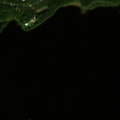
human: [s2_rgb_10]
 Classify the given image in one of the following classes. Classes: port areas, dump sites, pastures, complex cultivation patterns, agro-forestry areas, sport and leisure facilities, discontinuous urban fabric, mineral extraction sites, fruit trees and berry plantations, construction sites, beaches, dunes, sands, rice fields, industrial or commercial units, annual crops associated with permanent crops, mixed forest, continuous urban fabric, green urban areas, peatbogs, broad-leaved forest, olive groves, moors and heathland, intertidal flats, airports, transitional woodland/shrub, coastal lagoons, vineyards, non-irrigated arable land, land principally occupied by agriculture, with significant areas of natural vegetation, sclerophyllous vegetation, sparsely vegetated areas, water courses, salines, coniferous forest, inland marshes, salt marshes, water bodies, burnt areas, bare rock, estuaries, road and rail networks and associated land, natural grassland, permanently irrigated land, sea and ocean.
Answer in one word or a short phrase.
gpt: coniferous forest, water bodies